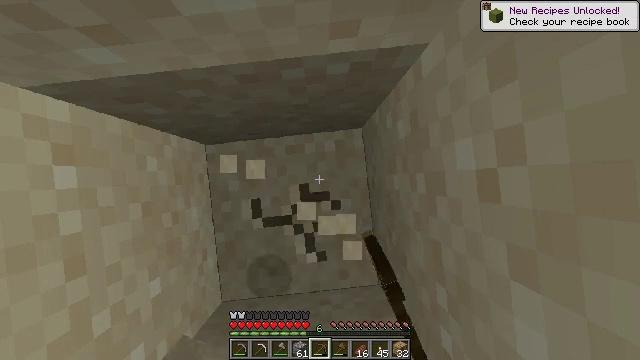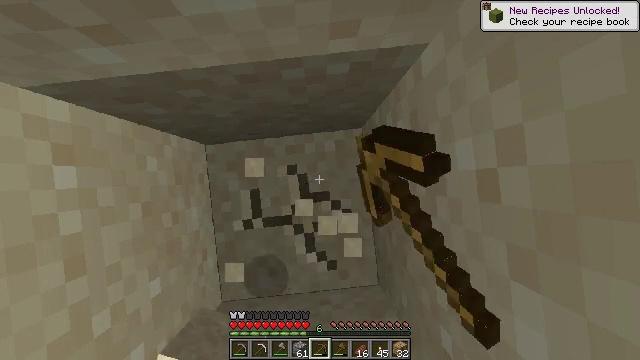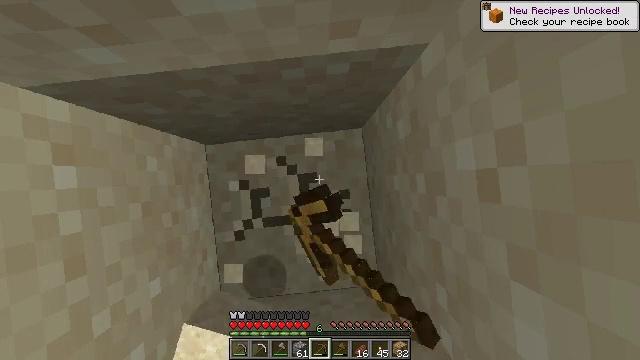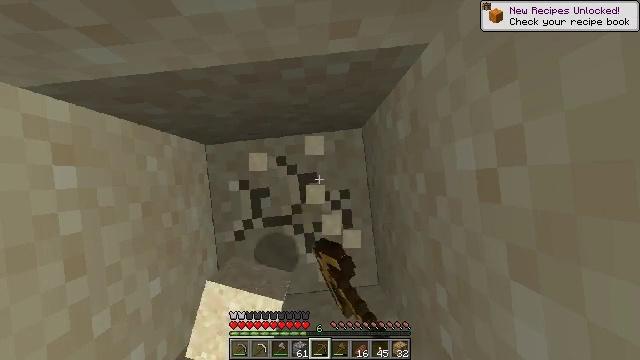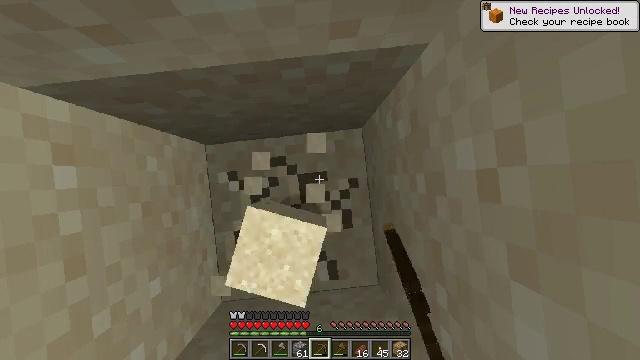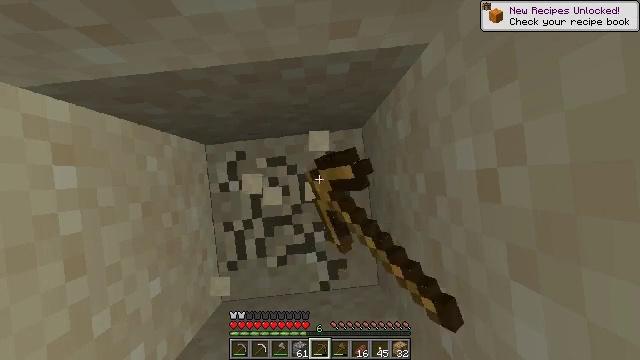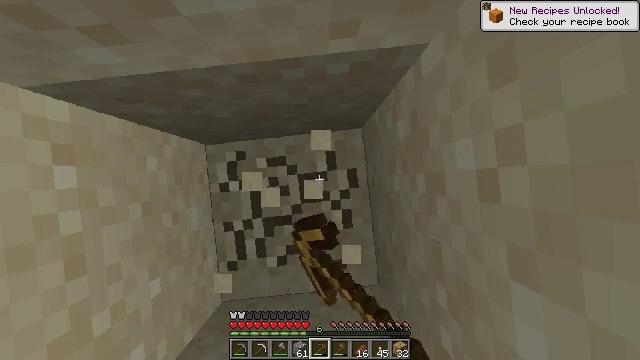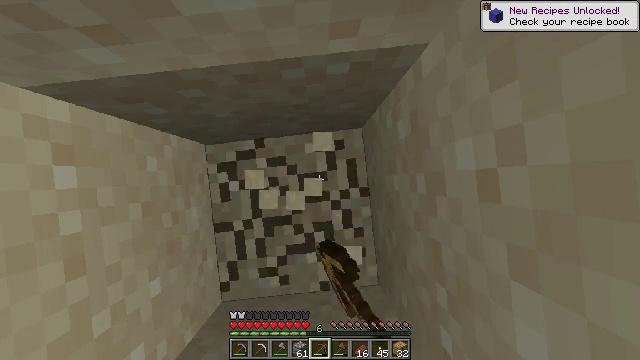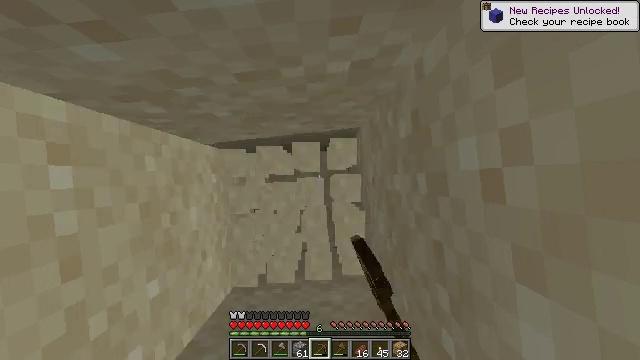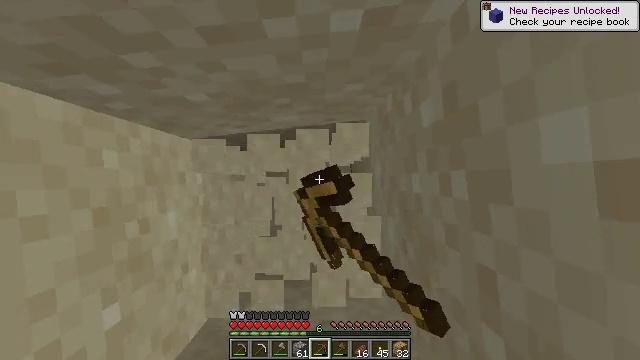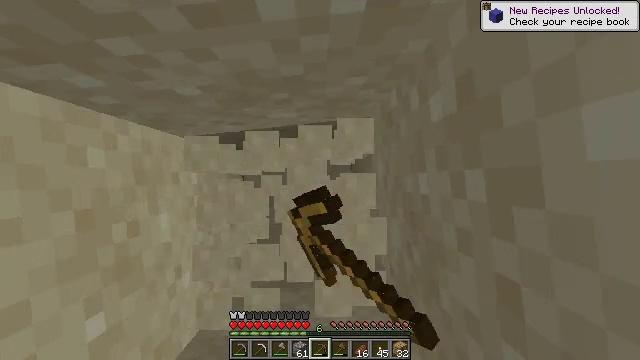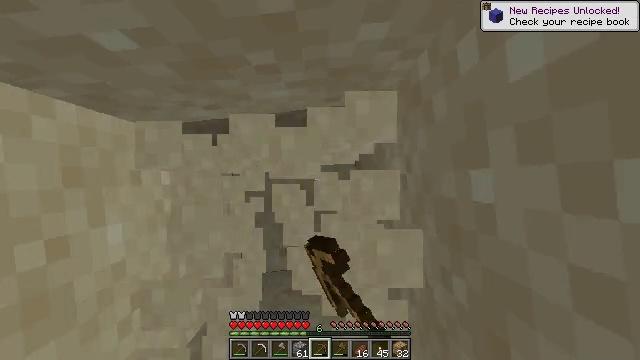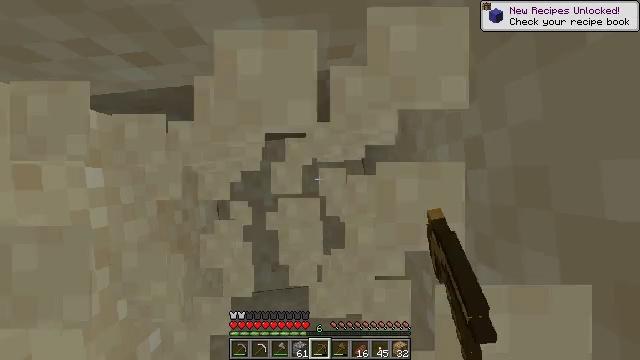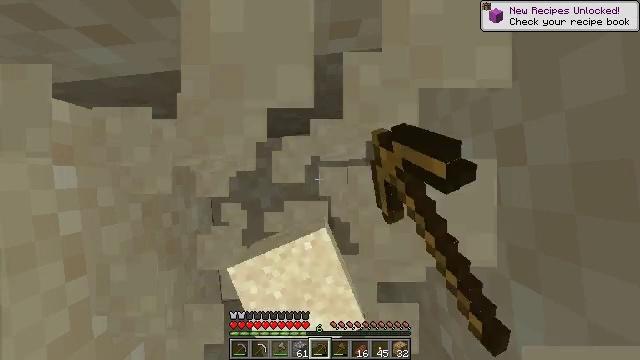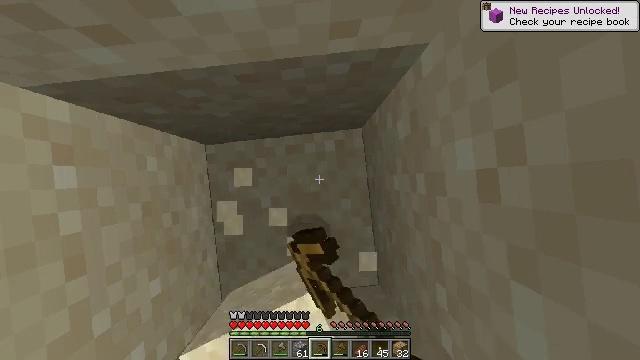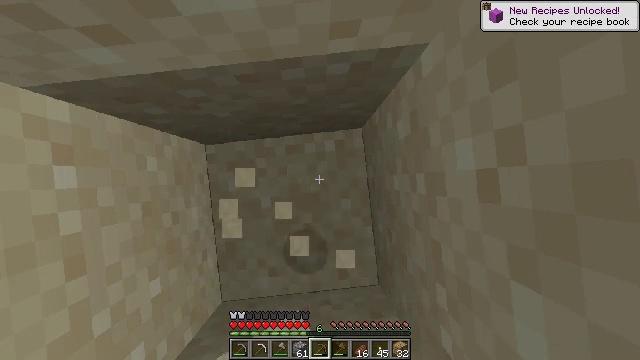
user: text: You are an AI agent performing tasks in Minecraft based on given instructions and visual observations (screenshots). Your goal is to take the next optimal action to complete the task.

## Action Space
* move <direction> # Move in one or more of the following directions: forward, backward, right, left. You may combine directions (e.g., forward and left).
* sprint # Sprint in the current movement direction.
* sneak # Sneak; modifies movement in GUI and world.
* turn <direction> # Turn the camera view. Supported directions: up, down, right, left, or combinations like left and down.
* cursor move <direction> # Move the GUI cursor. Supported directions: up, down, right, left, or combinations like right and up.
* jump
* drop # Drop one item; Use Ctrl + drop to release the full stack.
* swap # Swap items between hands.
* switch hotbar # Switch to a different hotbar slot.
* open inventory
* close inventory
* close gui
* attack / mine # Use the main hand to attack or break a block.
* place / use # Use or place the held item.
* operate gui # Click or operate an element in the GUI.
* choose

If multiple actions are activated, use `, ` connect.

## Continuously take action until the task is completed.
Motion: motion action
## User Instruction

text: Collect sand to make glass.
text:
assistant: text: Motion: attack / mine
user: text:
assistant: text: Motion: attack / mine
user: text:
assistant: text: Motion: attack / mine
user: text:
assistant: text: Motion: attack / mine
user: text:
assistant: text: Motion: attack / mine
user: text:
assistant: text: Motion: attack / mine
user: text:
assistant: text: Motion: attack / mine
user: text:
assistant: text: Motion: attack / mine
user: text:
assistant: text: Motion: attack / mine
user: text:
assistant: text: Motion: attack / mine
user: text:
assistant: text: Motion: attack / mine
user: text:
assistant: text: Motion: attack / mine
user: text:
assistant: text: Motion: attack / mine
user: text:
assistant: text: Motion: attack / mine
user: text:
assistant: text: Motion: attack / mine
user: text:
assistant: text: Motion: attack / mine
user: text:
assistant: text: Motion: attack / mine
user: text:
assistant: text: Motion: attack / mine
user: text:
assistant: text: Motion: attack / mine
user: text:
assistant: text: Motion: attack / mine
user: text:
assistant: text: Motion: attack / mine
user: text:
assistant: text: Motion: attack / mine
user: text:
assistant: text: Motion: attack / mine
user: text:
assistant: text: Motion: attack / mine
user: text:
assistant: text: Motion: attack / mine
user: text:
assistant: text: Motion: attack / mine
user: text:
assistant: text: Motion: attack / mine
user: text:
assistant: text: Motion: attack / mine
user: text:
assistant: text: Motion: attack / mine
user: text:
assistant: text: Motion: attack / mine